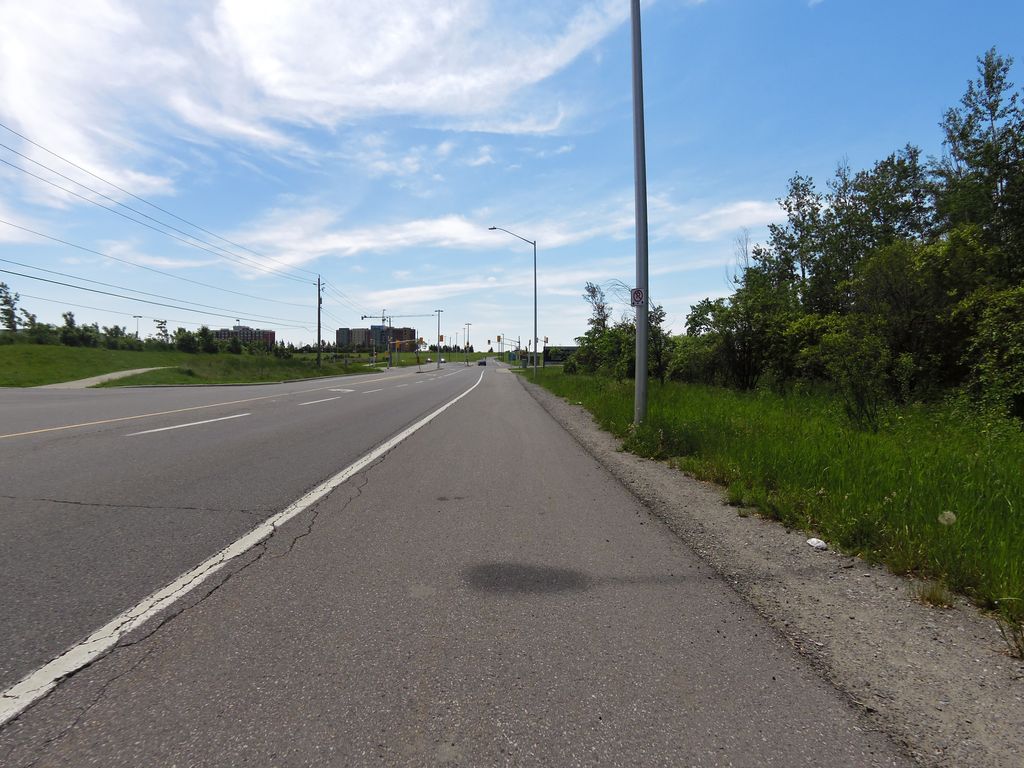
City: ottawa-gatineau